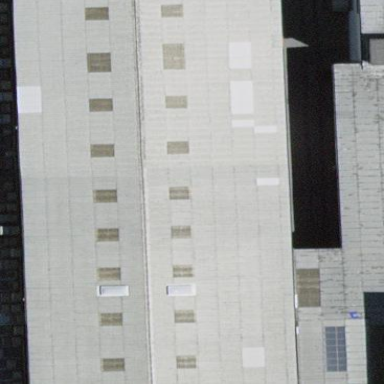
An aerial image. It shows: Industrial building.